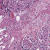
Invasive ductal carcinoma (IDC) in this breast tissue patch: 1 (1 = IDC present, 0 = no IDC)